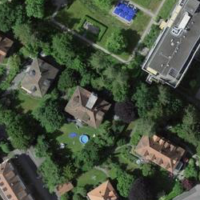
EUNIS habitat code: 54
Species observed at this site:
Lysimachia punctata